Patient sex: F
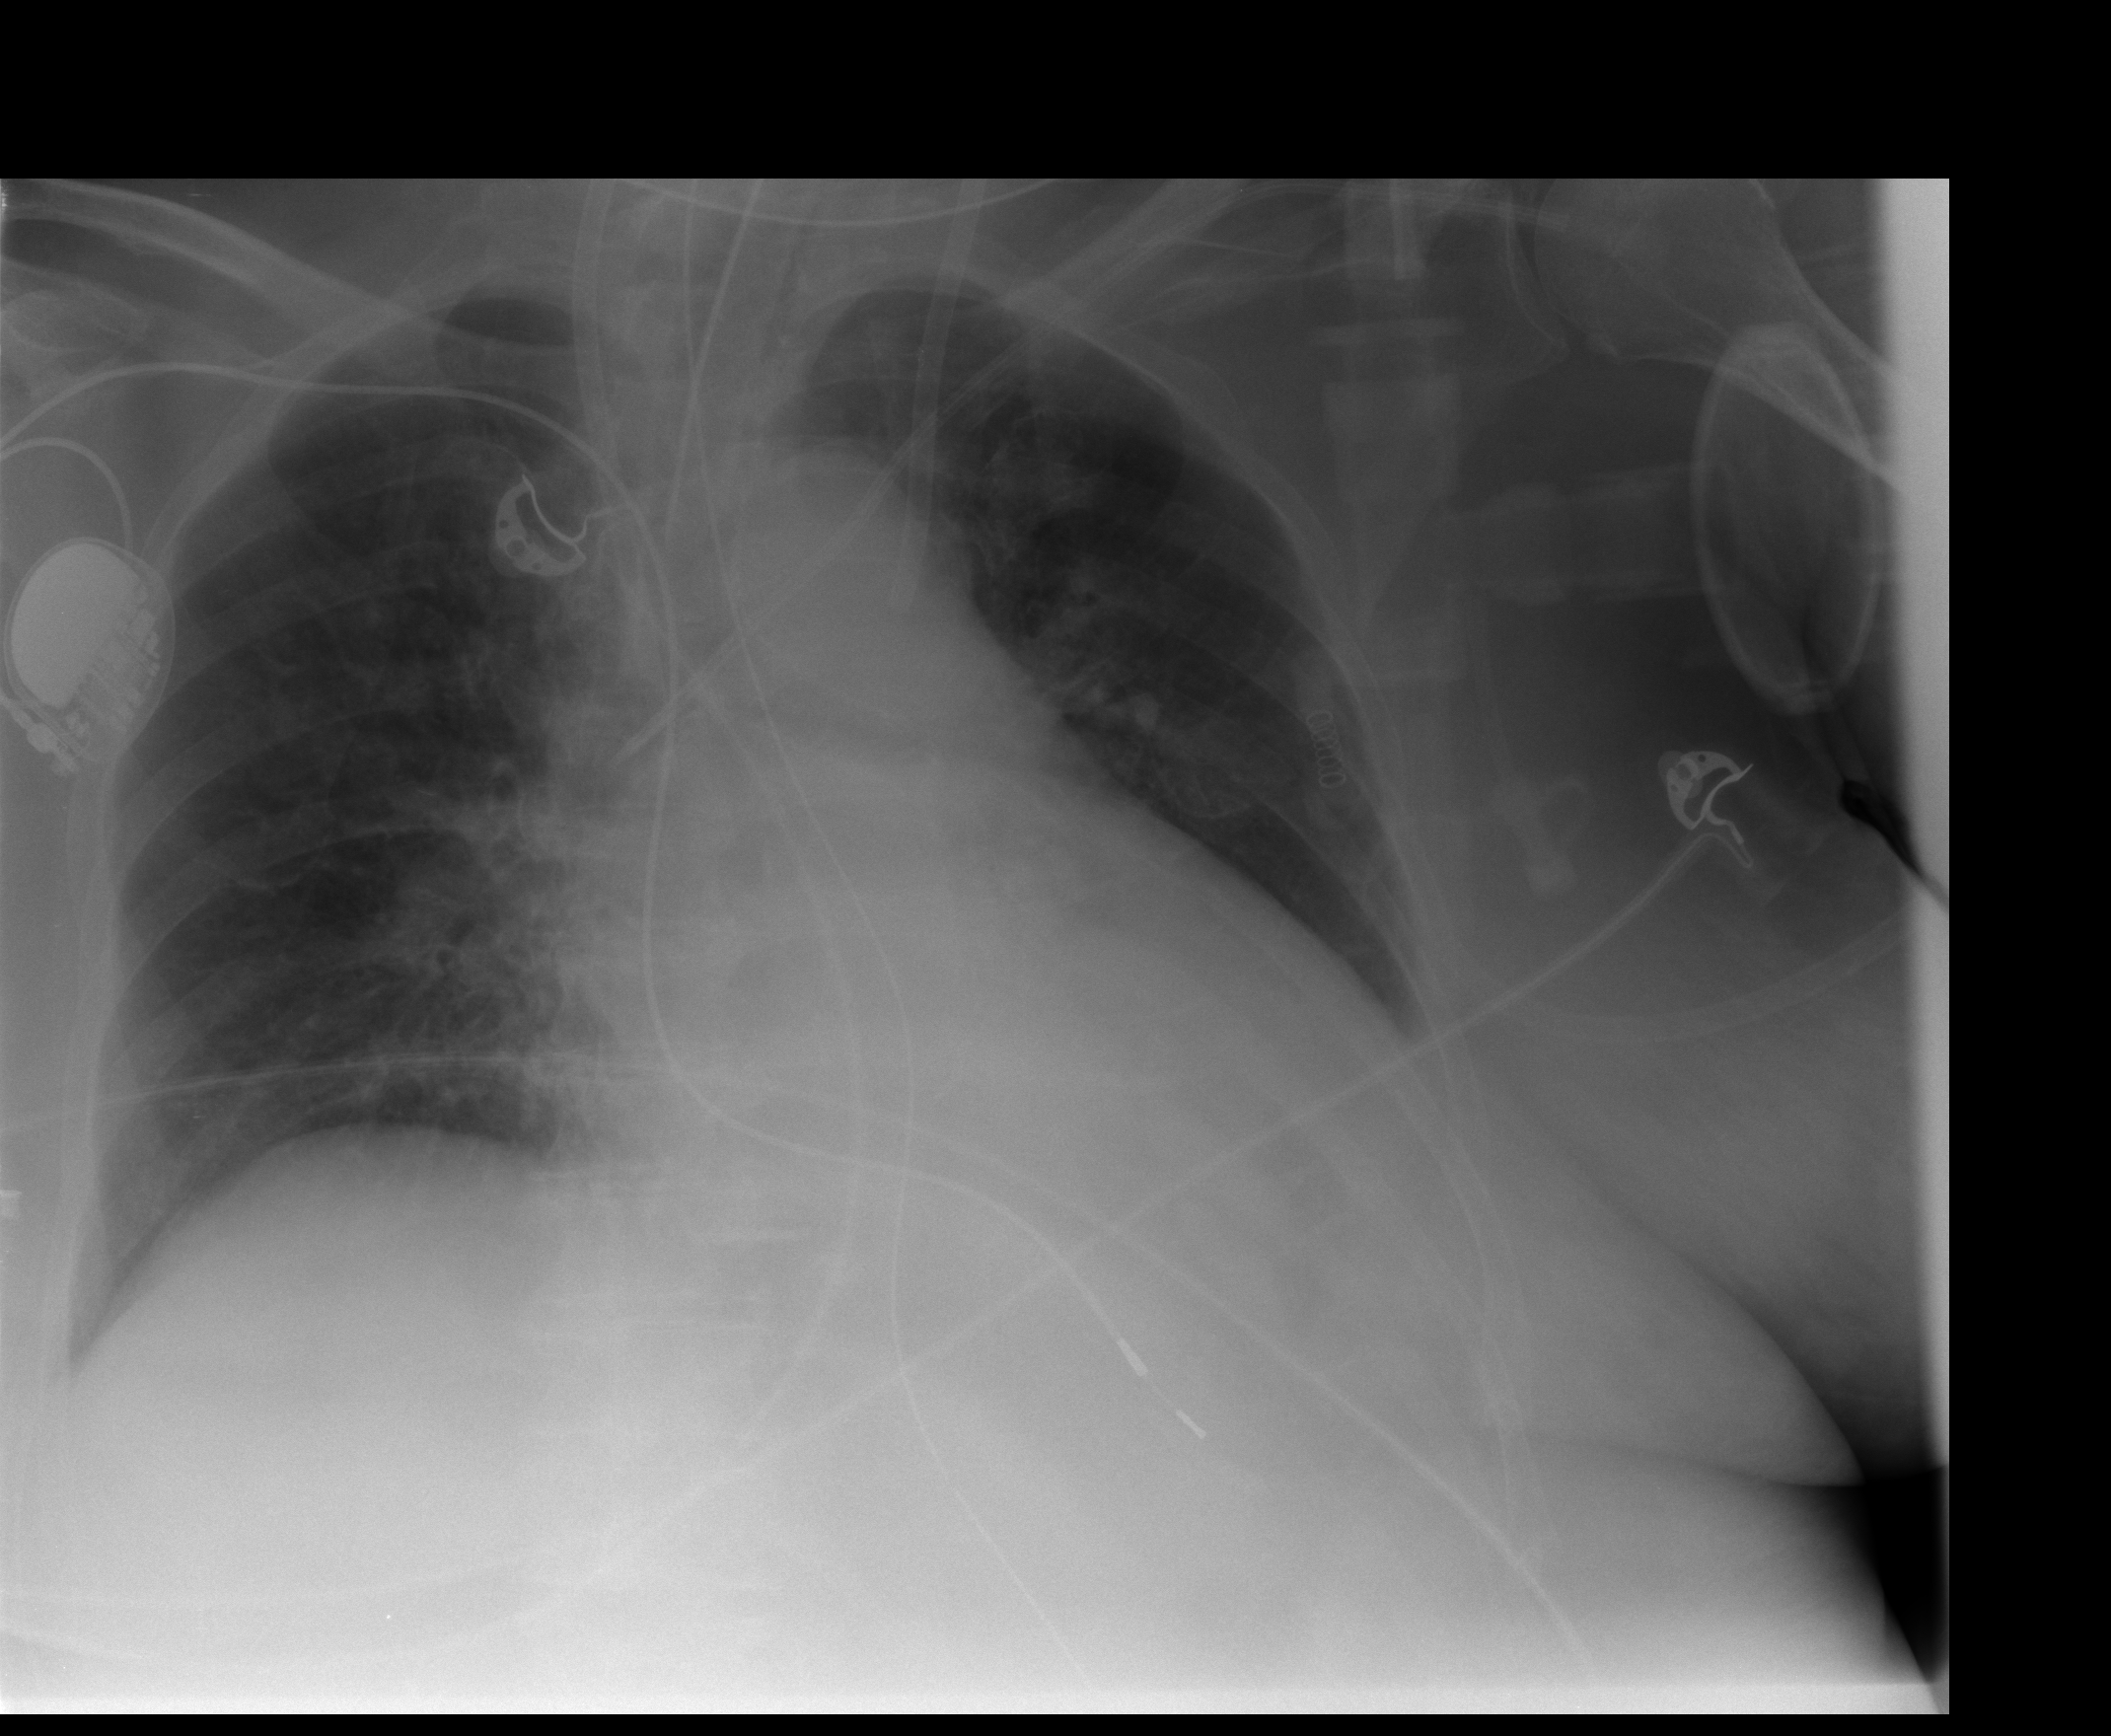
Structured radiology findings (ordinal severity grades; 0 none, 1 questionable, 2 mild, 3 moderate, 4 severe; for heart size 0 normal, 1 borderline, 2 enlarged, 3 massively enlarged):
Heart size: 2
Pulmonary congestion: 0
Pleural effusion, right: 0
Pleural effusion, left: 0
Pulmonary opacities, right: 2
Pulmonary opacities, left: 0
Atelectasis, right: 0
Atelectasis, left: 0